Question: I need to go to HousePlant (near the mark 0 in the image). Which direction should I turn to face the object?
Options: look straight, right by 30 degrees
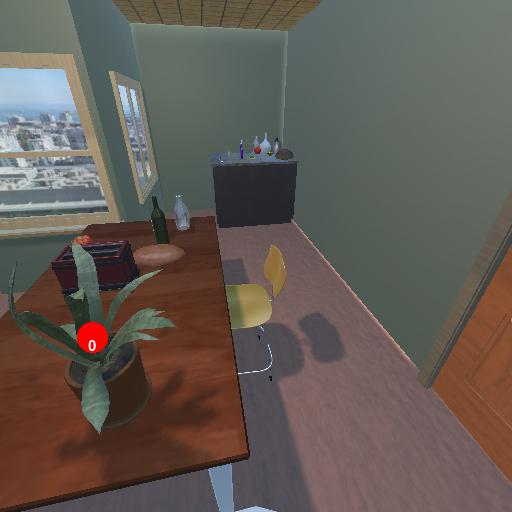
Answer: look straight